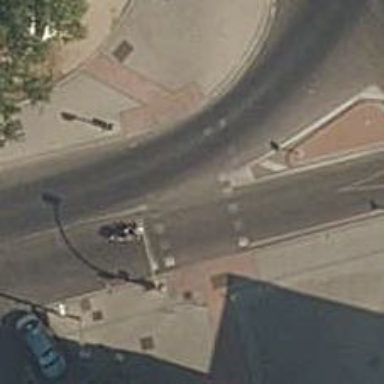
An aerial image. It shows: Uncontrolled crossing on the road.